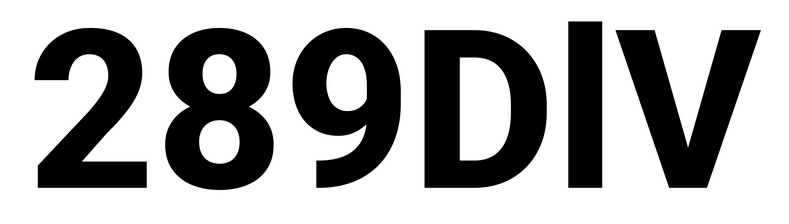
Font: Roboto_ExtraBold